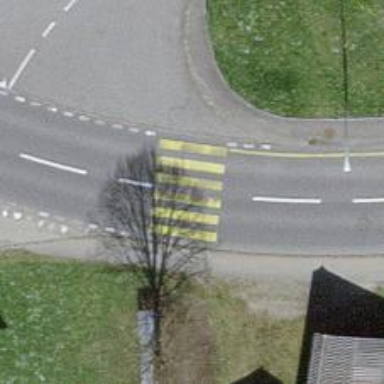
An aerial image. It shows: Uncontrolled zebra crossing with notable zebra markings.